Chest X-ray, PA view. Patient: 54 years old, sex F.
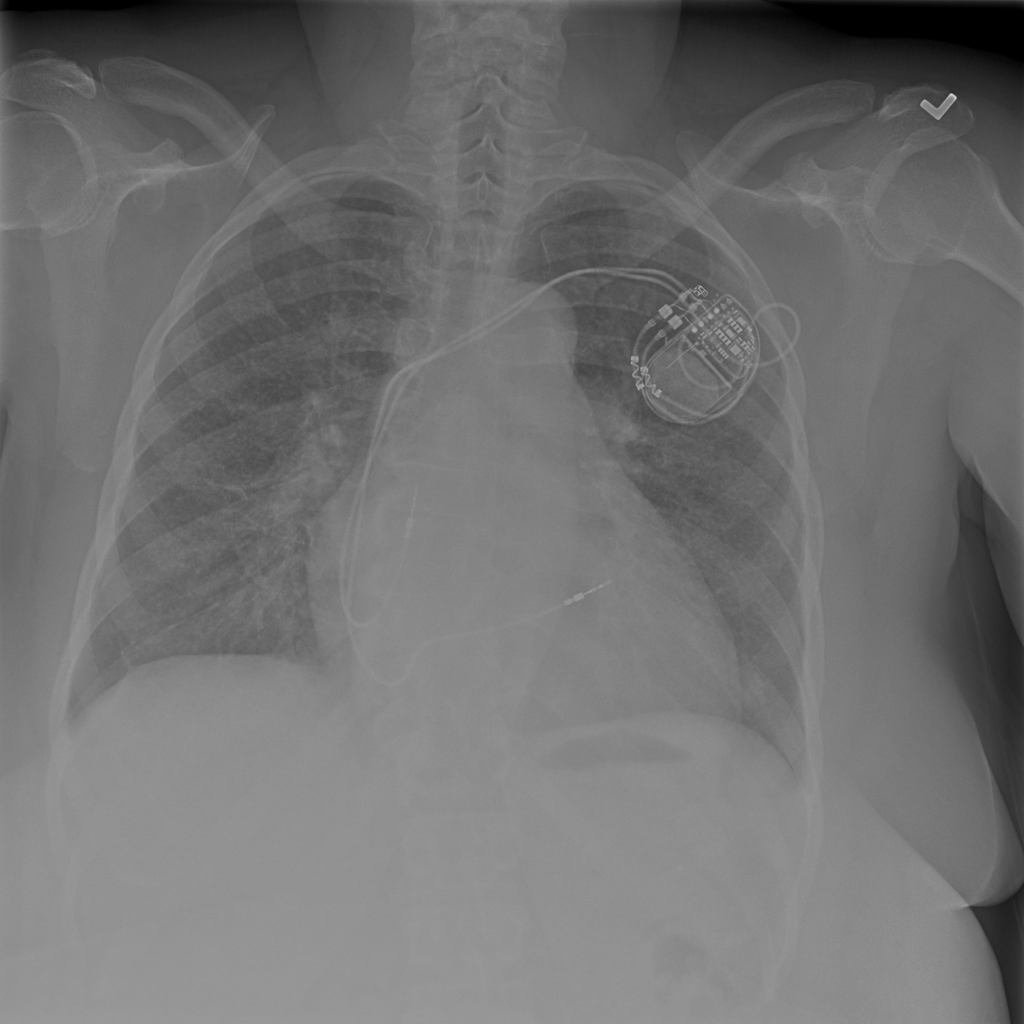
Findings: No Finding